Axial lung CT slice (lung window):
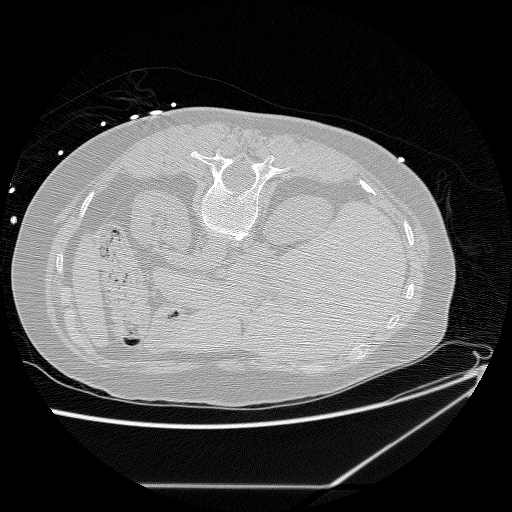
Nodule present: no